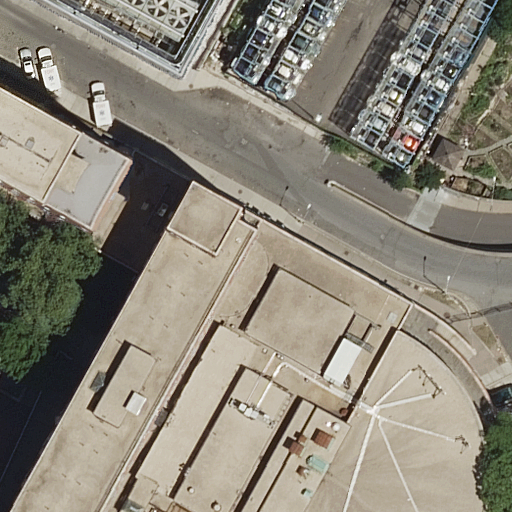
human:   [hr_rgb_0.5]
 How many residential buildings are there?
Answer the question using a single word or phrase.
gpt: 1

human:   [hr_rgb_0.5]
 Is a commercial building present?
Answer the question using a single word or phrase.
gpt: no

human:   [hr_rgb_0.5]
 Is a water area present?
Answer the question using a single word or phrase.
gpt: no

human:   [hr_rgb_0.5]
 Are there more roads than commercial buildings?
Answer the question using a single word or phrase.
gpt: yes

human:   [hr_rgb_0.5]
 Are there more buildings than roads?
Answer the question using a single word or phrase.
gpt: no

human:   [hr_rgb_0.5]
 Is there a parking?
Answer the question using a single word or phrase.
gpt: yes

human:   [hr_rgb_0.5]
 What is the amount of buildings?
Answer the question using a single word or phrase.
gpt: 2

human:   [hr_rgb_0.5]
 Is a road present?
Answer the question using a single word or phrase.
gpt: yes

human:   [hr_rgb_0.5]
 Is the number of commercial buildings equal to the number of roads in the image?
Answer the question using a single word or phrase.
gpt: no

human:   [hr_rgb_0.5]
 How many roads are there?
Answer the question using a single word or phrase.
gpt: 5

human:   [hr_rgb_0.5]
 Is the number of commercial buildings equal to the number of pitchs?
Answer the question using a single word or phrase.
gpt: no

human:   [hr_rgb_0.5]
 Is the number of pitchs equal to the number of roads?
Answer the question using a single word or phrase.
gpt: no

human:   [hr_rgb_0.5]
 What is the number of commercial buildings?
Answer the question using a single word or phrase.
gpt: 0

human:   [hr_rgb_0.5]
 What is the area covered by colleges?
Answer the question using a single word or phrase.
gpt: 0m2

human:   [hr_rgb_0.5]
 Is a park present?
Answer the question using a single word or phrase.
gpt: yes

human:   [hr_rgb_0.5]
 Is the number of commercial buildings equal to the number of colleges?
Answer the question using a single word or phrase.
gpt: no

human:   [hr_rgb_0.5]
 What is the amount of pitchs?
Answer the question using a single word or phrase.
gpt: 1

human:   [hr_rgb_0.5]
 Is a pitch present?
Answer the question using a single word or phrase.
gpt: yes

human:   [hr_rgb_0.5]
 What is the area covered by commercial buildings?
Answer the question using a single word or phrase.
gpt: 0m2

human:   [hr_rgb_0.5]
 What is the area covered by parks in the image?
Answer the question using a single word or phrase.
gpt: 381m2

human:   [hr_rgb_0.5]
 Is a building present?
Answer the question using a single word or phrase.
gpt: yes

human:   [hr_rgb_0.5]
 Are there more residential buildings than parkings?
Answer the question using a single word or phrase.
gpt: no

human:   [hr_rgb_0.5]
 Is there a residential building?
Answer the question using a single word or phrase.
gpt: yes

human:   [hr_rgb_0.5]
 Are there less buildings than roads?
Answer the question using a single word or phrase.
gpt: yes

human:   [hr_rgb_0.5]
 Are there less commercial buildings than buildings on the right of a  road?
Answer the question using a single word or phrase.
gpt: no

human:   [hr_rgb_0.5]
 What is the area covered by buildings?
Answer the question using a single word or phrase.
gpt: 6743m2

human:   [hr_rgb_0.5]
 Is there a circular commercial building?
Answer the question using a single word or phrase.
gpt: no

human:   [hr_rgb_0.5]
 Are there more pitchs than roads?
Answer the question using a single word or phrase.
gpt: no

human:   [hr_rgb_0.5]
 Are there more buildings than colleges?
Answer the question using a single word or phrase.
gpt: yes

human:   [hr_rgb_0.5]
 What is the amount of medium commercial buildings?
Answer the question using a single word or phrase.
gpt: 0

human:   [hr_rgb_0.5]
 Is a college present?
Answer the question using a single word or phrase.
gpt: yes

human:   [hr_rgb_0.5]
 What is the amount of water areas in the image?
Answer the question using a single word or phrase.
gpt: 0

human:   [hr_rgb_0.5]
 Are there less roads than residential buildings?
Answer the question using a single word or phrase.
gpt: no

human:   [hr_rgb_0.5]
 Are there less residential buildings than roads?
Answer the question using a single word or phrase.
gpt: yes

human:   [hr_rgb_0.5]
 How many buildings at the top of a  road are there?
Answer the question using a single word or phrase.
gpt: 2

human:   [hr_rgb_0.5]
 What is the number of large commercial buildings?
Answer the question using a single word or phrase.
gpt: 0

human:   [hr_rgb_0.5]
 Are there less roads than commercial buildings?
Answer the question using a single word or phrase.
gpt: no

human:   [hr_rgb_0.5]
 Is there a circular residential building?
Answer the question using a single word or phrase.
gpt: no

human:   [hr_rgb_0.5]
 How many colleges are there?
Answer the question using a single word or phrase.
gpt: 1

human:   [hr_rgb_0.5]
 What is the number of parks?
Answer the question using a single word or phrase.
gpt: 1

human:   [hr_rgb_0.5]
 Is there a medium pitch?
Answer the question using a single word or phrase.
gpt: no

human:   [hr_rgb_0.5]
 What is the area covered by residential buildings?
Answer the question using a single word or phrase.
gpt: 4439m2

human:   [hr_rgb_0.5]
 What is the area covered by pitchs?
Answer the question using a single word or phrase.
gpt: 2002m2

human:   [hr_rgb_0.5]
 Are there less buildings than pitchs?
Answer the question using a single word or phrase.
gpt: no

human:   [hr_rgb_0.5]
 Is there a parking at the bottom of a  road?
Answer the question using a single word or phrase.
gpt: no

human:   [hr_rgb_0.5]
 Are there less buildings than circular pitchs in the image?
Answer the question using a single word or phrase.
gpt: no

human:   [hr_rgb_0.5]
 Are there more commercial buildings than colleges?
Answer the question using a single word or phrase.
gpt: no

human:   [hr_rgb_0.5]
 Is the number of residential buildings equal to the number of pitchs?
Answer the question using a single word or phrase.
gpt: yes

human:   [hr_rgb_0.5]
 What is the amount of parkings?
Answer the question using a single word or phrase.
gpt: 1

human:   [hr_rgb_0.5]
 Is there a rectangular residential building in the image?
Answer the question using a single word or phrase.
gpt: no

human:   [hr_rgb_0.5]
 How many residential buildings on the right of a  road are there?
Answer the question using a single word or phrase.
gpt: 0

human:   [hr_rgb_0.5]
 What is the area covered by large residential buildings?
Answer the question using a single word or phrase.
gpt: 4439m2

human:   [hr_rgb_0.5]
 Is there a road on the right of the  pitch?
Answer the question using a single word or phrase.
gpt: yes

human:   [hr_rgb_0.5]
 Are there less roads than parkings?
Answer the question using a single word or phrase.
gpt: no

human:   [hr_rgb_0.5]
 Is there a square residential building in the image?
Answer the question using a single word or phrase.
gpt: no

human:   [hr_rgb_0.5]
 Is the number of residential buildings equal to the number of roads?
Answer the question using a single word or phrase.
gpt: no

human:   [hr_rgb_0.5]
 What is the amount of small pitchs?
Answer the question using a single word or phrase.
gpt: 0

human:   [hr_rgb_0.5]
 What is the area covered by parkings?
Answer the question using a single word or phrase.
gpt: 96m2

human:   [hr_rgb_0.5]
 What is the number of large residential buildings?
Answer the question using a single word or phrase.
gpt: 1

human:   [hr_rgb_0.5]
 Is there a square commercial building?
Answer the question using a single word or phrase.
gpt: no

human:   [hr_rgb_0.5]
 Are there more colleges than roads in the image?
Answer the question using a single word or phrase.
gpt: no

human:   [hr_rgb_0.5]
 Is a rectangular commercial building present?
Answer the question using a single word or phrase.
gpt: no

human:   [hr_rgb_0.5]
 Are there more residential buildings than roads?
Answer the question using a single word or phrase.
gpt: no

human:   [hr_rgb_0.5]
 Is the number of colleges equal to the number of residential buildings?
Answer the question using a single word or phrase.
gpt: yes